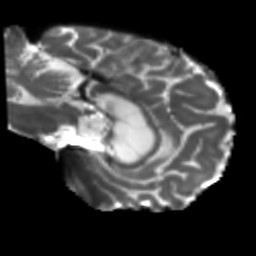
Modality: T2w
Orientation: sagittal
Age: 63
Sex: female
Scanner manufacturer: siemens
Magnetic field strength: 3 T
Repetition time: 5.25 s
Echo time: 0.08 s